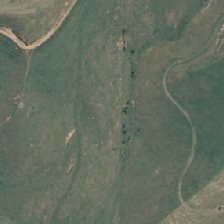
Land cover: low_producing_grassland